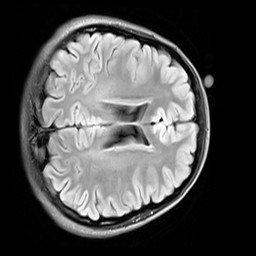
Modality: FLAIR
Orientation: axial
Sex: female
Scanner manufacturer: siemens
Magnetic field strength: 3 T
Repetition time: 10 s
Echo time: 0.09 s